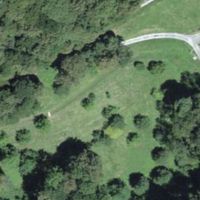
EUNIS habitat code: 45
Species observed at this site:
Primula veris